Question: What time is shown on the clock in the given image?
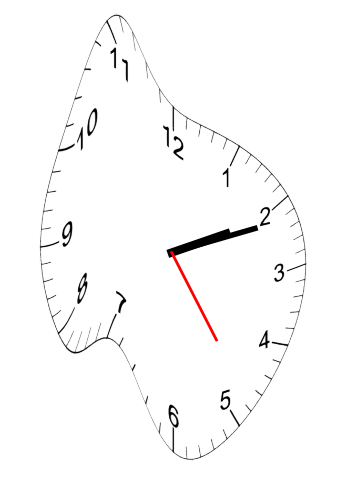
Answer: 02:11:24